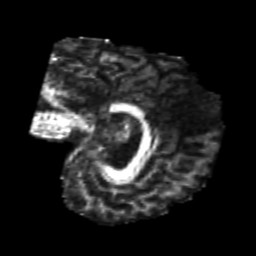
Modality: FA
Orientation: sagittal
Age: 23
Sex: female
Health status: healthy
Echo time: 0.074 s